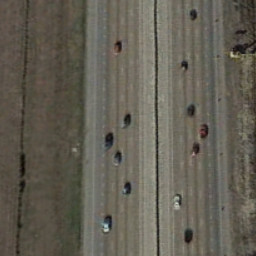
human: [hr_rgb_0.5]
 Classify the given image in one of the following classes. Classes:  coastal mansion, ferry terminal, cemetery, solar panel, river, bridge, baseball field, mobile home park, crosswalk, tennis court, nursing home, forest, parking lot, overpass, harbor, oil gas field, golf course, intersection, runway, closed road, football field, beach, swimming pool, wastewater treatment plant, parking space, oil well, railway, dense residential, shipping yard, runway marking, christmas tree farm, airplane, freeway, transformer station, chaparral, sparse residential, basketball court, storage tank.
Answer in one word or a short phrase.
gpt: freeway